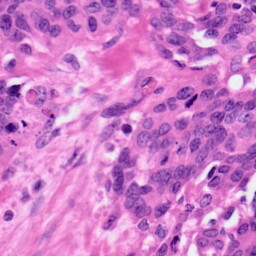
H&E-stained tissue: Ovarian